Aerial crown-view tile of a tropical tree (Barro Colorado Island, Panama), acquired 20250616:
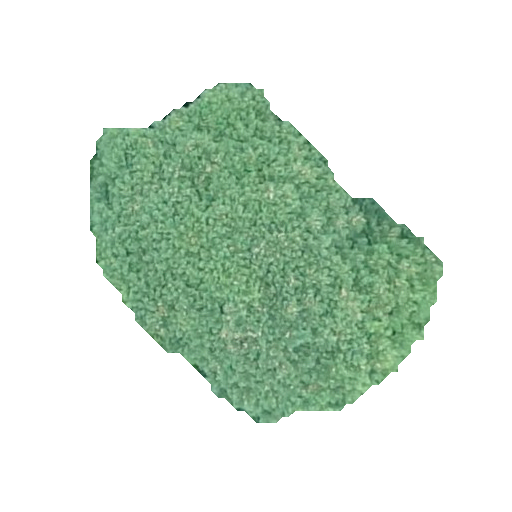
Species: Jacaranda copaia
GBIF accepted scientific name: Jacaranda copaia
Crown area: 111.792 m²